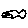
Label: fish